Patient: sex F, age 62
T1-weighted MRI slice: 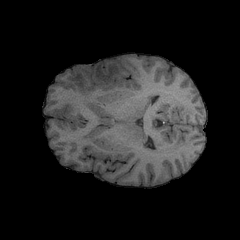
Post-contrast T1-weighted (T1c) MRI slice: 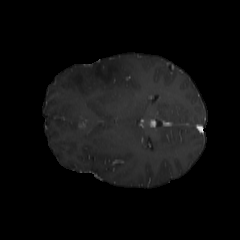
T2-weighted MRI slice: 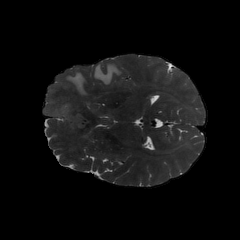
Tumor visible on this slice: yes
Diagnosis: Glioblastoma, IDH-wildtype
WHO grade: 4